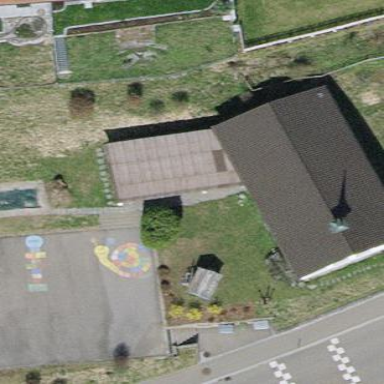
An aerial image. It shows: Kindergarten building.